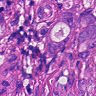
Metastatic tissue present: yes